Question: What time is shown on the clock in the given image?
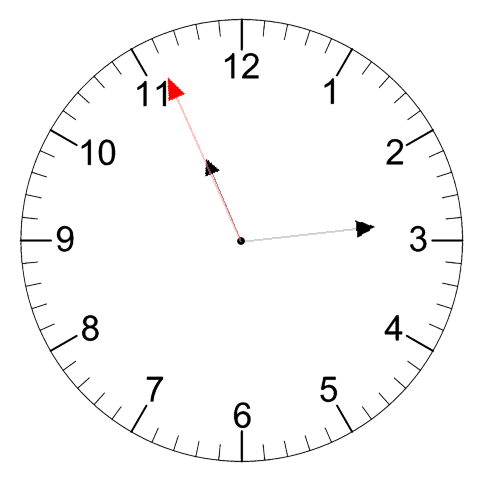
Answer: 11:13:56